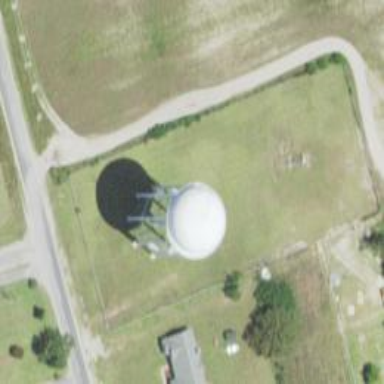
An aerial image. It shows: Water tower that is man-made.